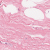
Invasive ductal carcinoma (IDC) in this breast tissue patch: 0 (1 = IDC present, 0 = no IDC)